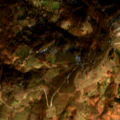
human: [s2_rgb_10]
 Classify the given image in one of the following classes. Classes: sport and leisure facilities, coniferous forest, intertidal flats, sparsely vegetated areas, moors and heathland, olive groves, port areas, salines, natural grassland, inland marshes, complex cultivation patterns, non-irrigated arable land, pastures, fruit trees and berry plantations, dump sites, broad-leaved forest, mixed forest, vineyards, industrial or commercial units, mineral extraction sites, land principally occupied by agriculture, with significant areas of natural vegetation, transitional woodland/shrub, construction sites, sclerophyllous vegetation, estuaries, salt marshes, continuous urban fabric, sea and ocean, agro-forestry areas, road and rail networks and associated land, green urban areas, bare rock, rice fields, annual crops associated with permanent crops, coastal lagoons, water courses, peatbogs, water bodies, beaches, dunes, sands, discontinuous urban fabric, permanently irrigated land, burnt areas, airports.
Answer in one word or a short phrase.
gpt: pastures, land principally occupied by agriculture, with significant areas of natural vegetation, broad-leaved forest, transitional woodland/shrub